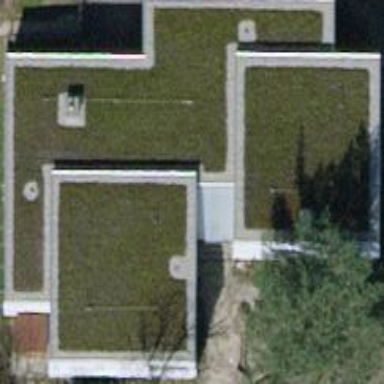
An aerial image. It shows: Kindergarten building.